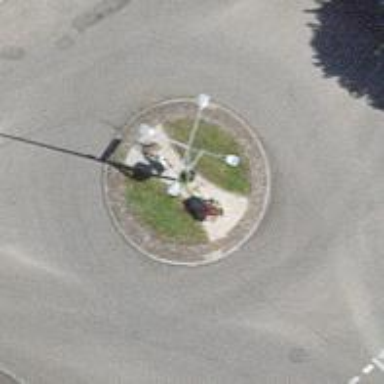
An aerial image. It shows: Tertiary road made of asphalt leading to roundabout junction.